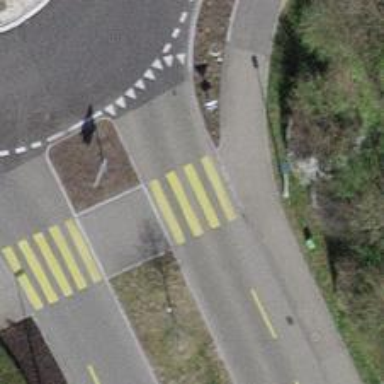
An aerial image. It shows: Uncontrolled zebra crossing on the road.